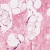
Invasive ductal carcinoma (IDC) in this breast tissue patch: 0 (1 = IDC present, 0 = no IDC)